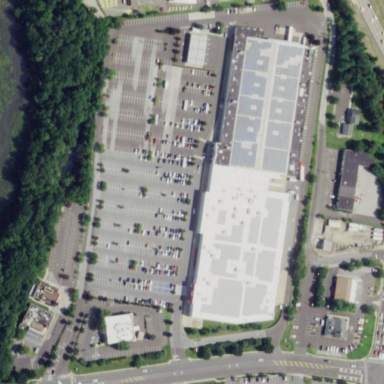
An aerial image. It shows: Retail area.